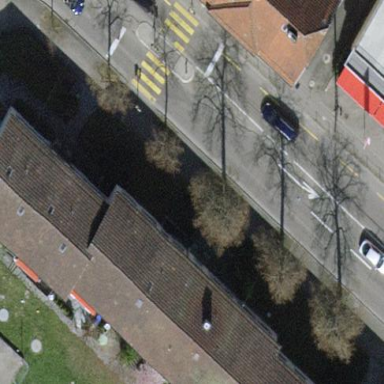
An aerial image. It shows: Gabled roof tile apartment building.